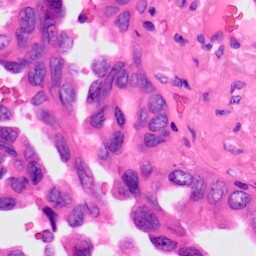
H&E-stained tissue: Lung